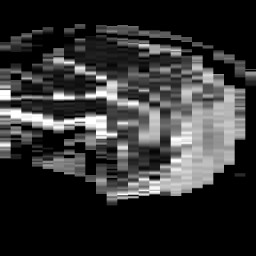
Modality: ADC
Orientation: sagittal
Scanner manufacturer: philips
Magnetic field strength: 3 T
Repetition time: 3.756 s
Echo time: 0.05947 s